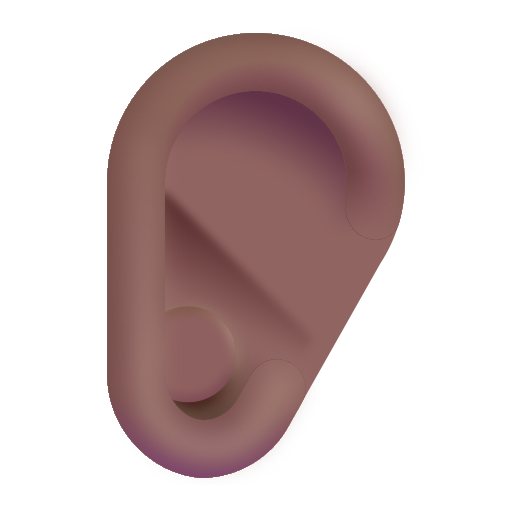
ear color  dark